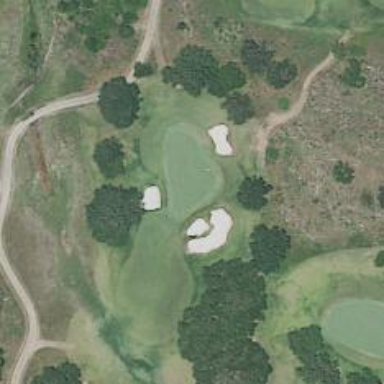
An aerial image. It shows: Golf hole.